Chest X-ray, PA view. Patient: 55 years old, sex M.
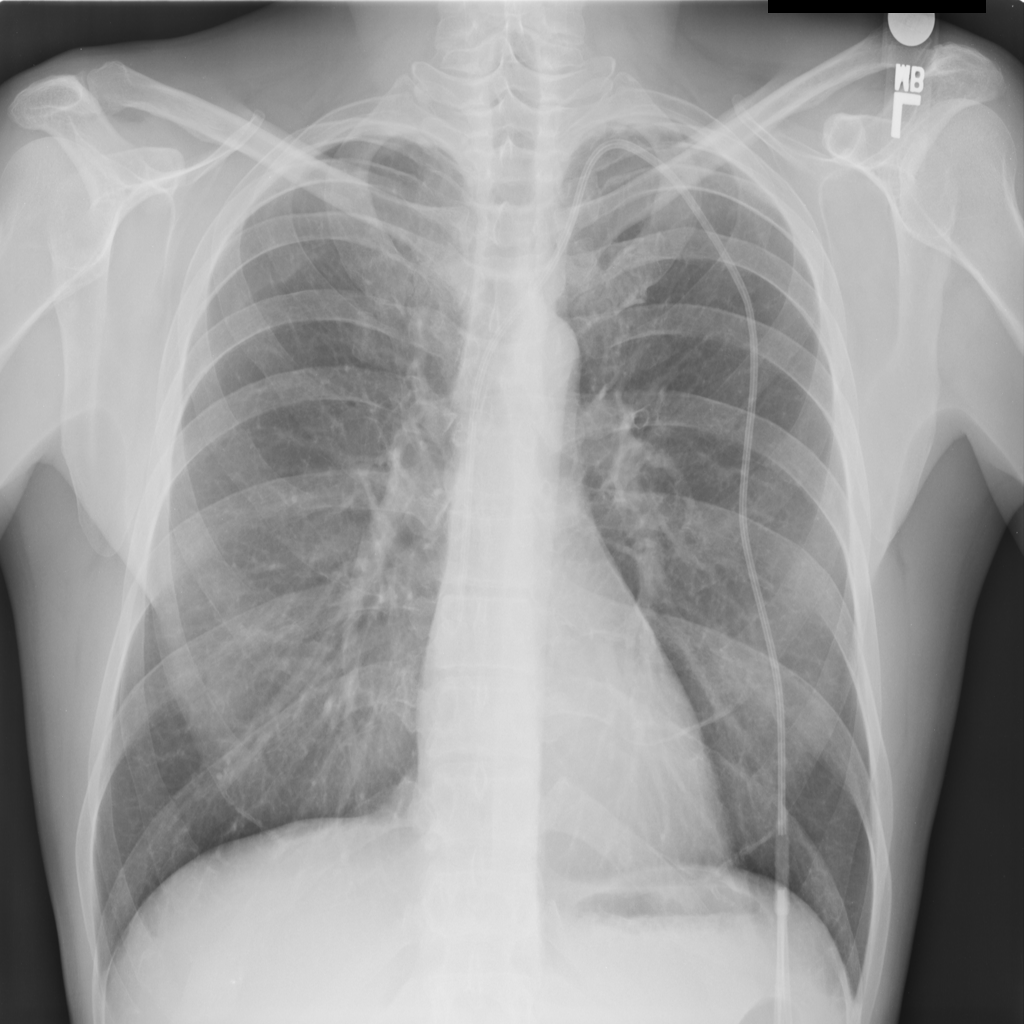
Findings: No Finding